Question: I am using JQuery Dialog to display some text which has HTML tag included:
'''
<div id="dialog" style="display: none">
<p id='infoShow'></p>
</div>
'''
The JQuery which displays the data is:
'''
function test(element) {
$("#infoShow").html($(".gLine", $(element).closest("tr")).html());
$("#dialog").dialog({
title: "View Guideline",
buttons: {
Ok: function () {
$(this).dialog('close');
}
},
modal: true,
width: "450px"
});
}
'''
It is invoked by an ASP LinkButton:
'''
<asp:LinkButton runat="server" ID="btnShow3" CssClass="btnSearch3" Text="VIEW" OnClientClick="javascript:test(this);return false;"></asp:LinkButton>
'''
Although I am using the '.html()' to display the output, it is still showing the HTML tags instead of the output:

How can I modify the code so it generates the HTML tag instead of just displaying as plain text?
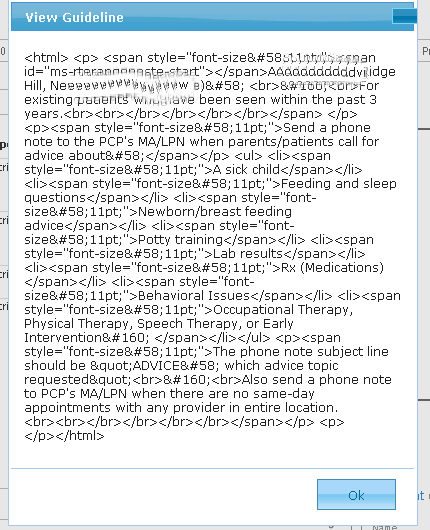
Answer: Remove the "dialog" div and "infoShow" tags since you don't need them.
Then, instead of writing to an existing div, just append a fresh div to the body element as a dialog, like so:
'''
function test(element) {
$("<div></div>").appendTo('body')
.html($(".gLine", $(element).closest("tr")).html())
.dialog({
title: "View Guideline",
buttons: {
Ok: function () {
$(this).dialog('close');
}
},
modal: true,
width: "450px"
});
}
'''
Or, you could do it like this:
'''
function test(element) {
$("<div>" + $(".gLine", $(element).closest("tr")).html() + "</div>").appendTo('body')
.dialog({
title: "View Guideline",
buttons: {
Ok: function () {
$(this).dialog('close');
}
},
modal: true,
width: "450px"
});
}
'''